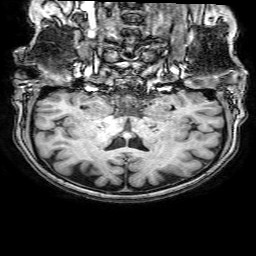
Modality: T1w
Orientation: sagittal
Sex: female
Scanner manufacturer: philips
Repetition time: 0.008106 s
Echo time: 0.00371 s